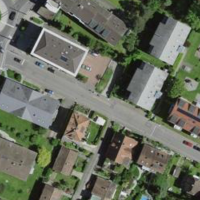
EUNIS habitat code: 55
Species observed at this site:
Nicandra physalodes
Centaurea scabiosa